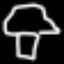
Label: mushroom